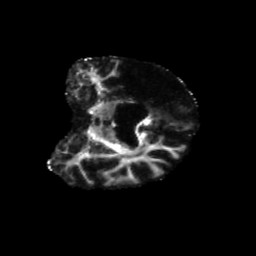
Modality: FA
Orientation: coronal
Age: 68
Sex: male
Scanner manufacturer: siemens
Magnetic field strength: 3 T
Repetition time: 5.47 s
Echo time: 0.0854 s